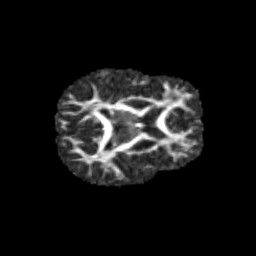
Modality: FA
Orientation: axial
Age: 13
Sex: female
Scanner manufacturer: siemens
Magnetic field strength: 3 T
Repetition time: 3.8 s
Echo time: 0.07 s